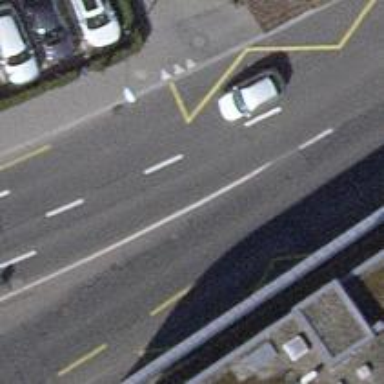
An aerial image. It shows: Bus stop with stop position for public transport.